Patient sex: F
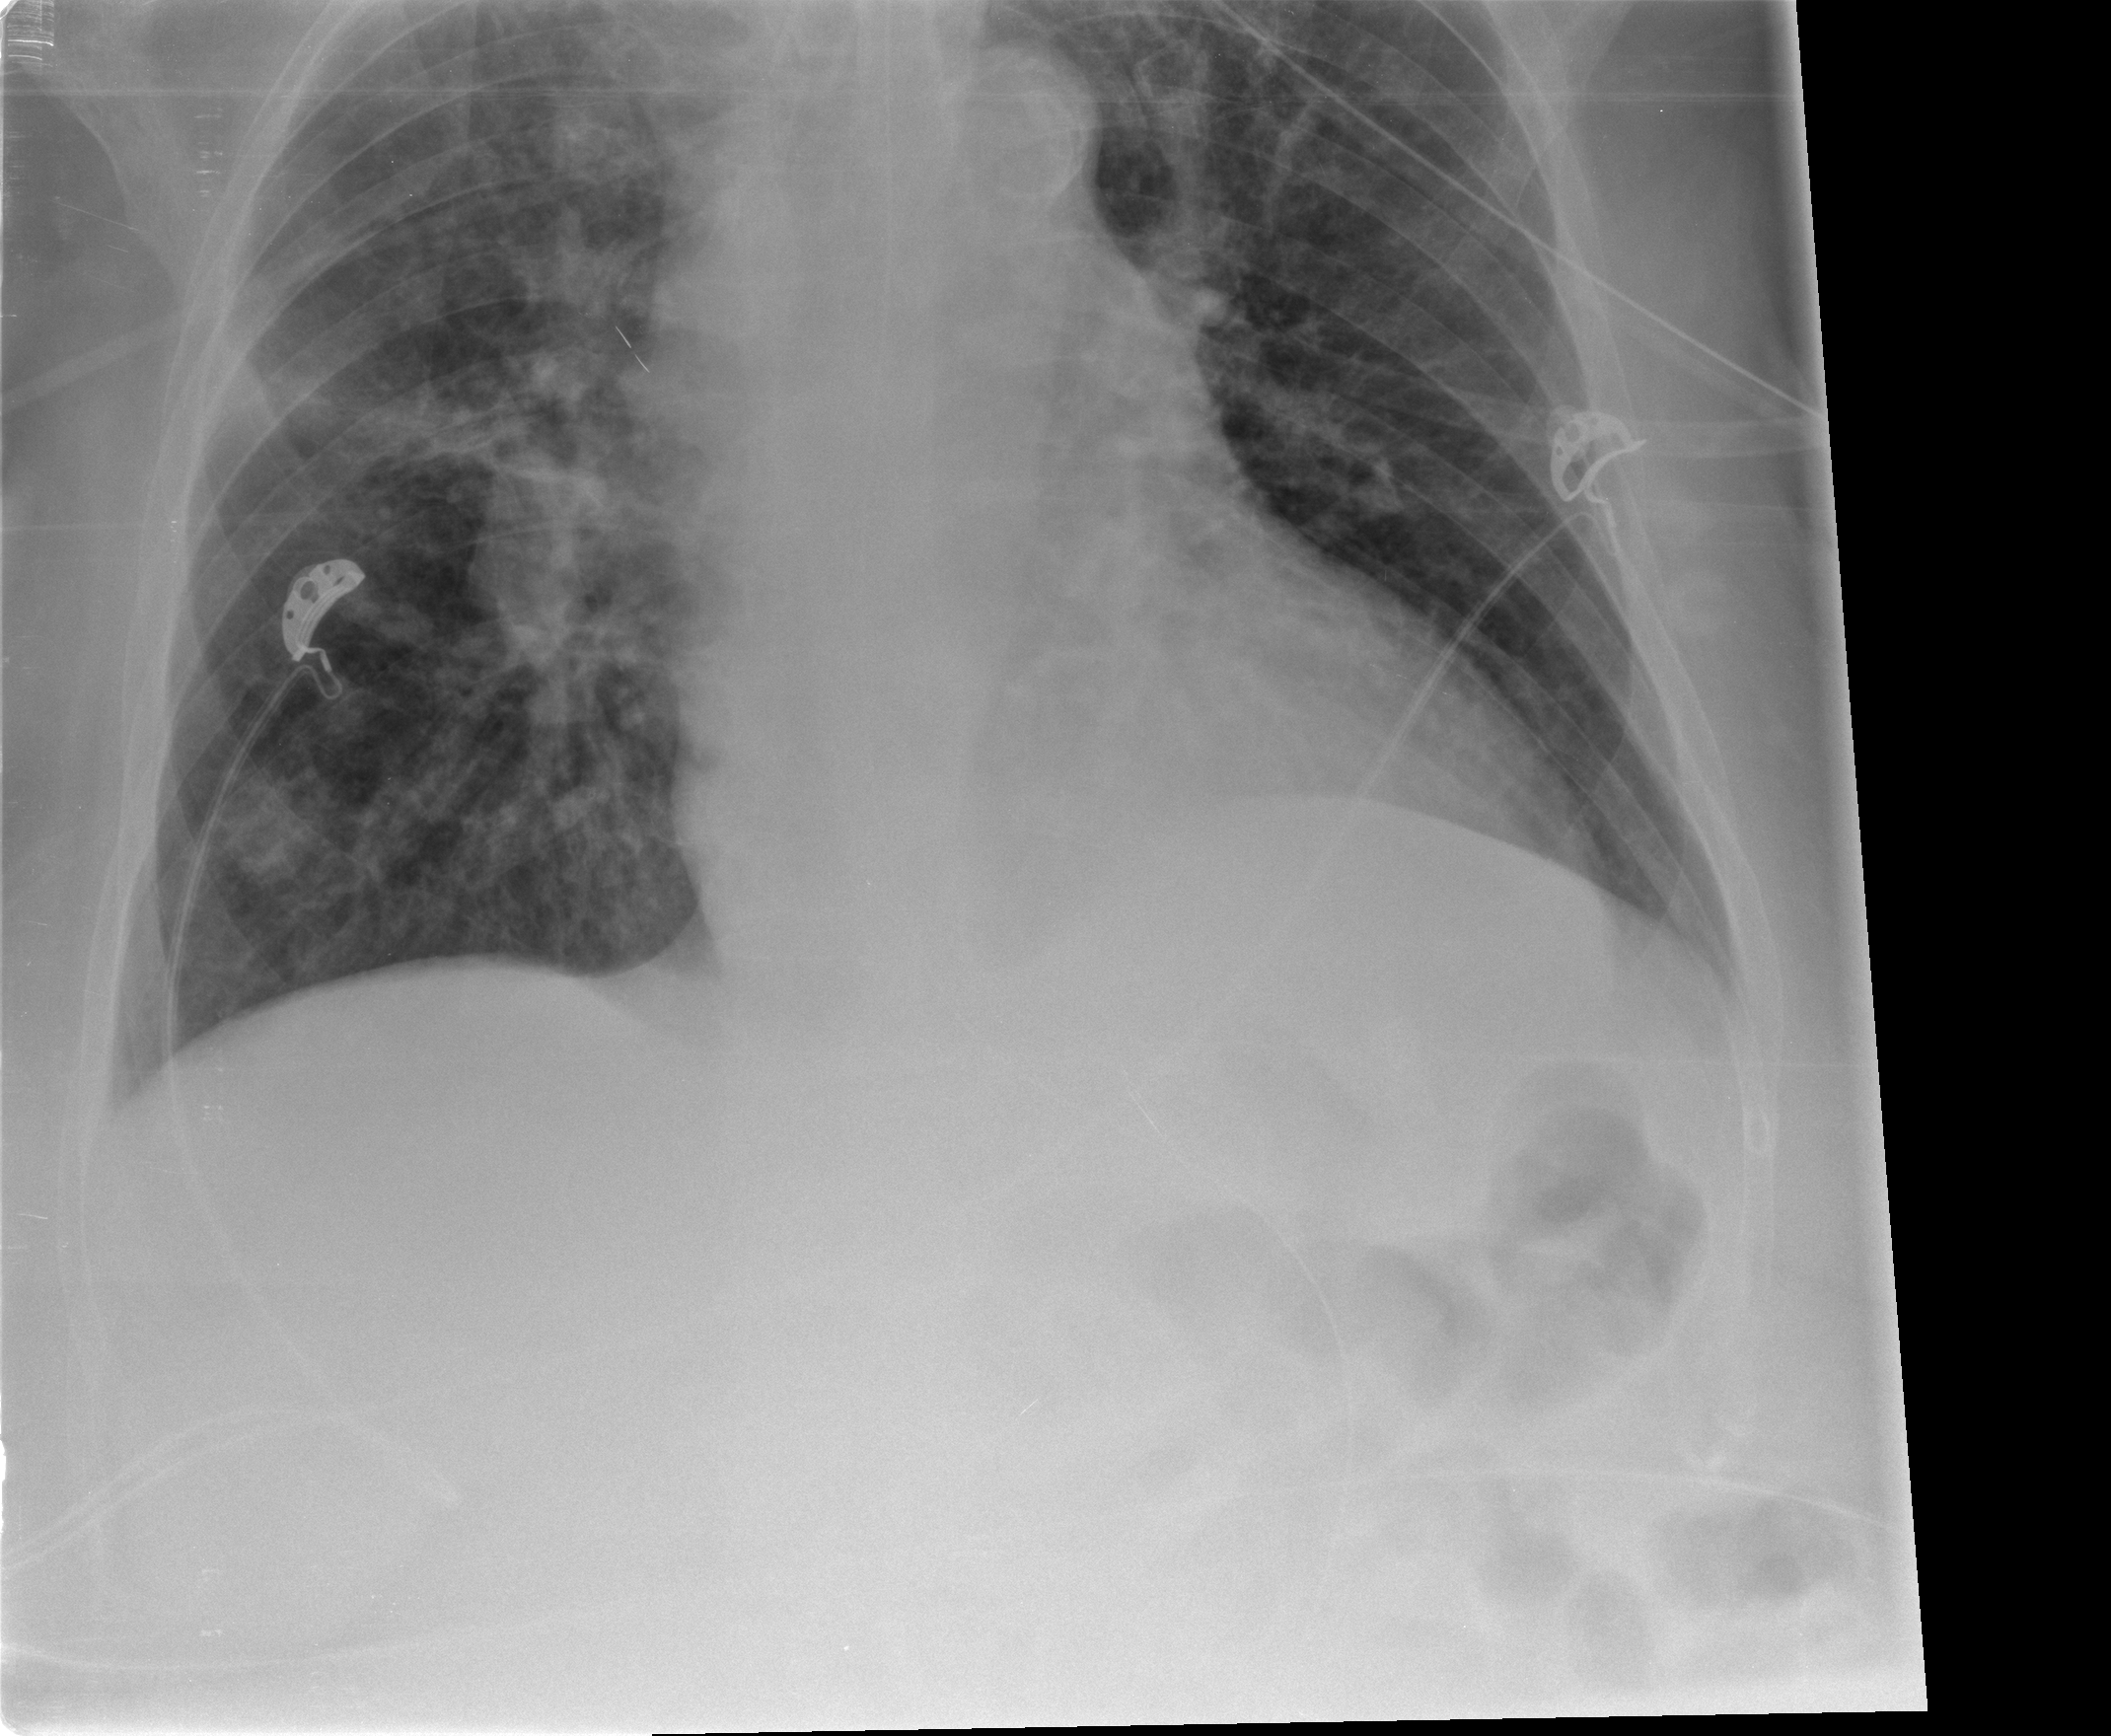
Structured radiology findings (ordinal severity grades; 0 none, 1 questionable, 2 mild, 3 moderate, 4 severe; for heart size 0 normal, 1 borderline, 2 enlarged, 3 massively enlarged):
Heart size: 2
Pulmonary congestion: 0
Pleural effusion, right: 0
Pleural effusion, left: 0
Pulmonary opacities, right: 2
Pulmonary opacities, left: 2
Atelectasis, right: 2
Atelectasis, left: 0